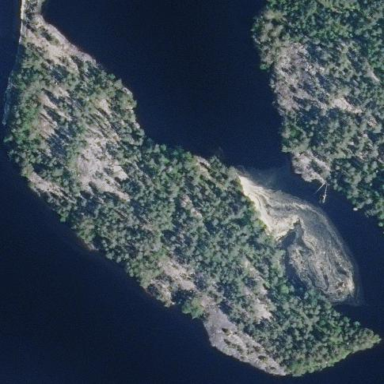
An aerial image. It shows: Islet surrounded by woodland.